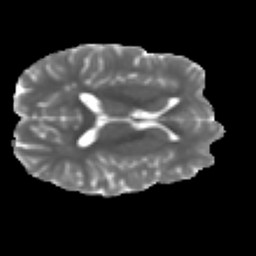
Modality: MD
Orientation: axial
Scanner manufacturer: ge
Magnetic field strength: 3 T
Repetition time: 7.98 s
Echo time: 0.0701 s